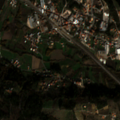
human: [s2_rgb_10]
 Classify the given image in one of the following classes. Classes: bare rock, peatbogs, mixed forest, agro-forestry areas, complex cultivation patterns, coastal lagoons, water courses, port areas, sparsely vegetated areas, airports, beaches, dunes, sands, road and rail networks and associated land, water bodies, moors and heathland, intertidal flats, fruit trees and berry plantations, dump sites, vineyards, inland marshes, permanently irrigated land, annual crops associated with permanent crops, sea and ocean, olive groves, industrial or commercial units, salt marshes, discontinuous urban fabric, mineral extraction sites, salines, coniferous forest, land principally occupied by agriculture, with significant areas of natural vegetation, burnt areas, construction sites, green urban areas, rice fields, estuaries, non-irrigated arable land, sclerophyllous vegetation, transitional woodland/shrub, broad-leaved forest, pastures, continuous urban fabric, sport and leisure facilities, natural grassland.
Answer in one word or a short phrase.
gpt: discontinuous urban fabric, industrial or commercial units, permanently irrigated land, olive groves, coniferous forest, transitional woodland/shrub